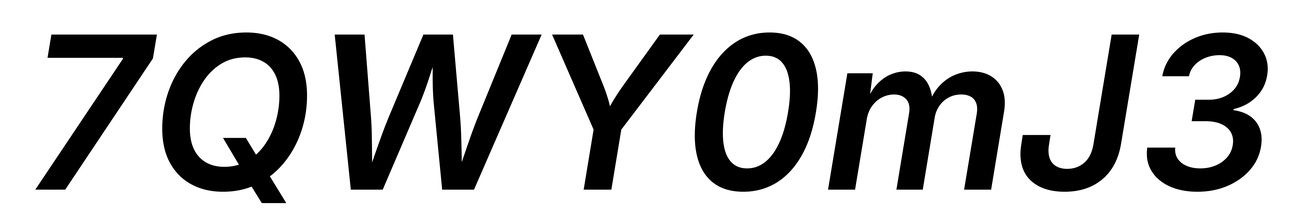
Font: Inter-Italic_SemiBold_Italic